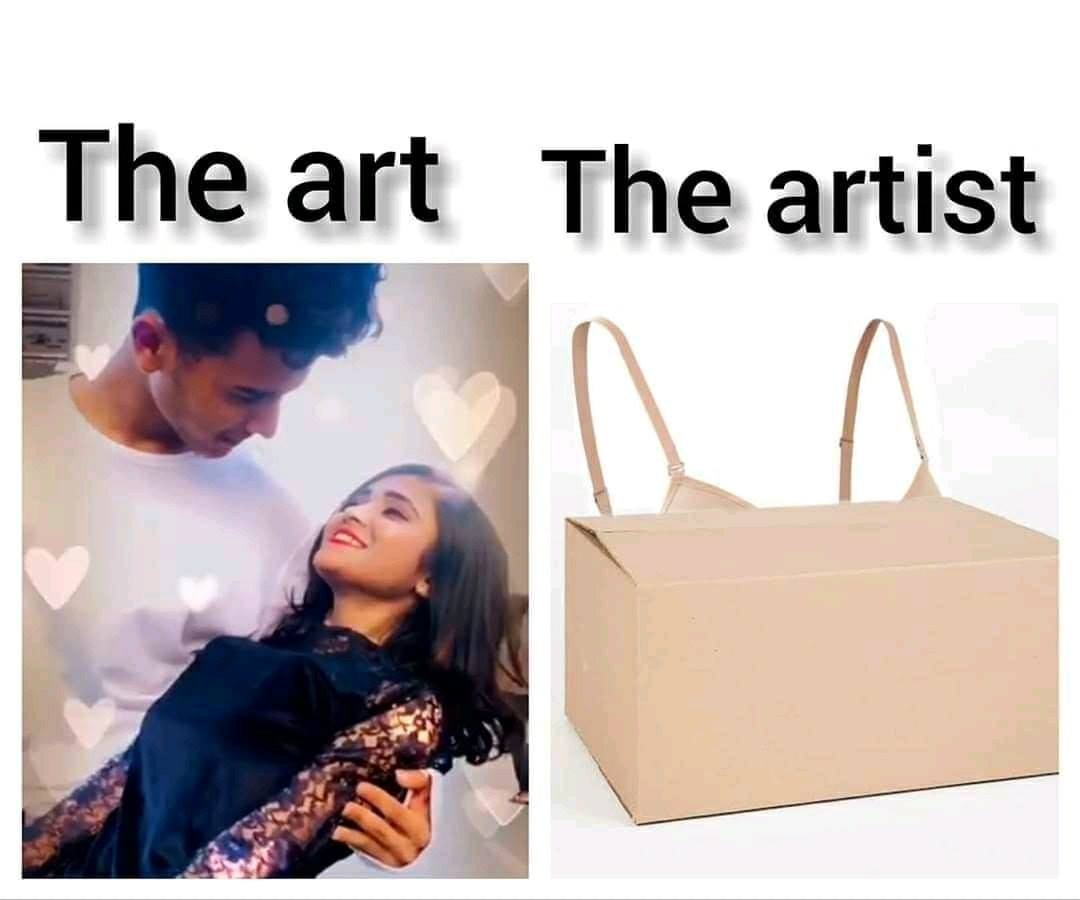
Caption: The art     The artist
Label: hate